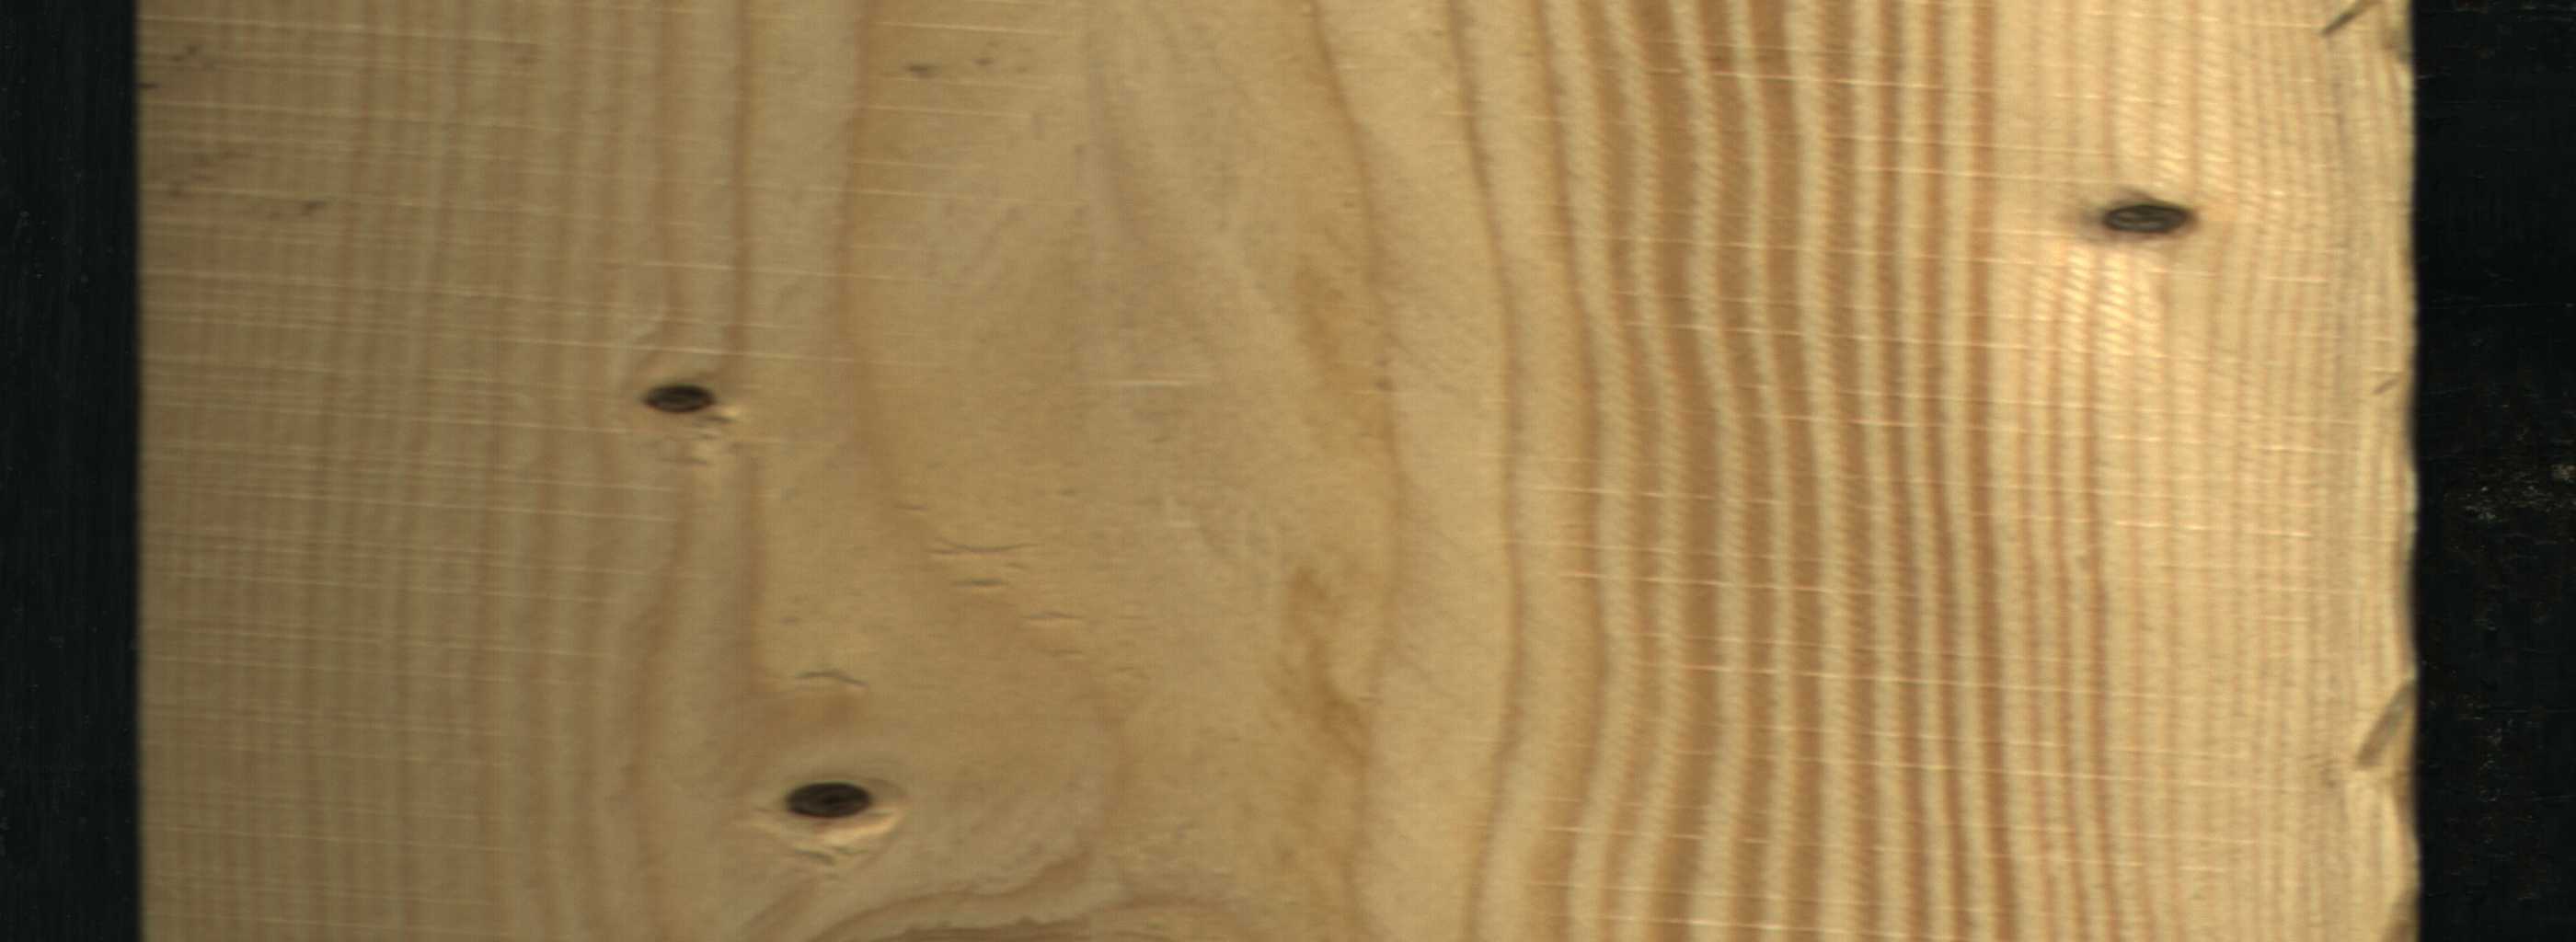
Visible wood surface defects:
Dead_Knot
Dead_Knot
Dead_Knot